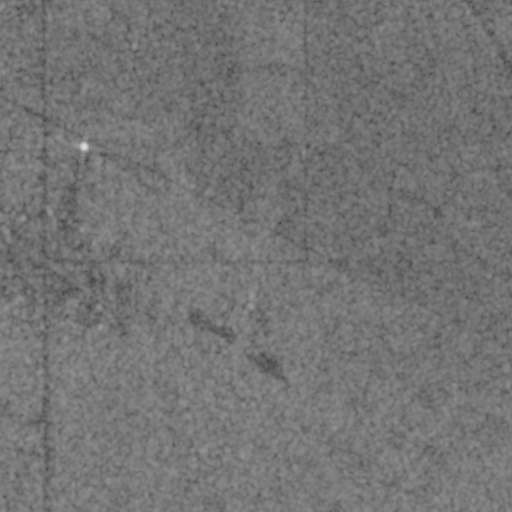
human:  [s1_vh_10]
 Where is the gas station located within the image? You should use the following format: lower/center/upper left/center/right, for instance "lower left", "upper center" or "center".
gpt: The gas station is located in the center left of the image.
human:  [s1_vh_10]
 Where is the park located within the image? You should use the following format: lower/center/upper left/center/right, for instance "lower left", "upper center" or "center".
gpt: The park is located in the upper left of the image.
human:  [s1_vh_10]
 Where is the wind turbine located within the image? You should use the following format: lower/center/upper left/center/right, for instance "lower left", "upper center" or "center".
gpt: The wind turbine is located in the upper left of the image.
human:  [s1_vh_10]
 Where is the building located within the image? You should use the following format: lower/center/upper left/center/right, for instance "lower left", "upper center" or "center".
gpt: There is no building in the image.

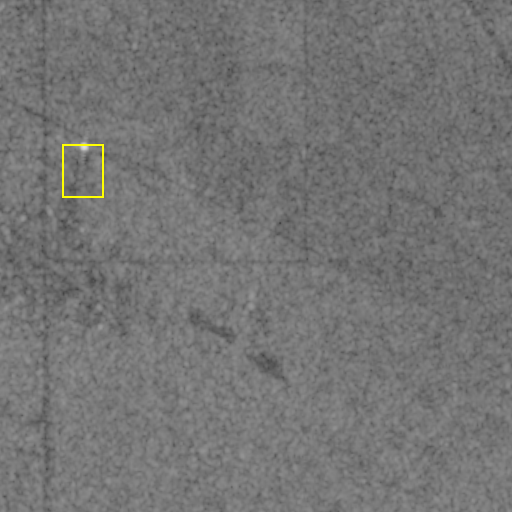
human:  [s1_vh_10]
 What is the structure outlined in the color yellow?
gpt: The structure outlined in yellow is a park.
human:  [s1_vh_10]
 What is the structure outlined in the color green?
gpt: There is no green outline.